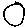
Label: circle